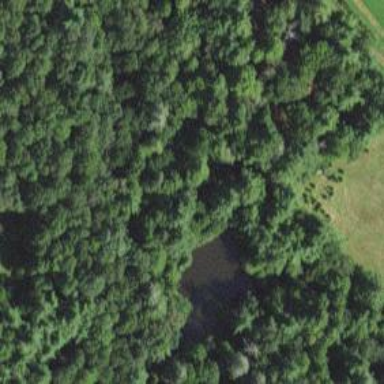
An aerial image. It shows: Peaceful pond surrounded by nature.